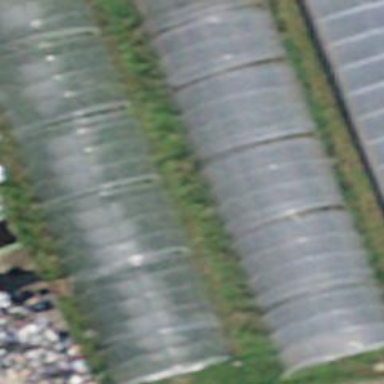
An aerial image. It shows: Greenhouse.